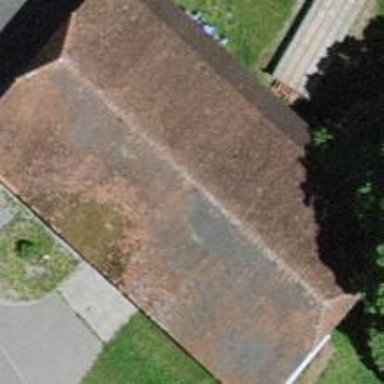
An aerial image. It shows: Gabled barn with sloped roof.